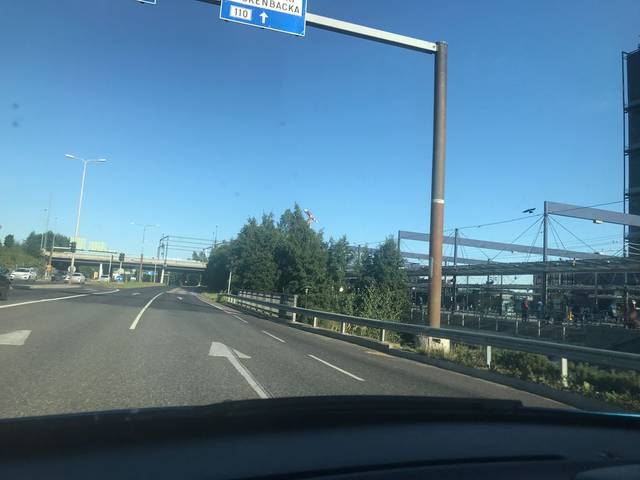
Region: Finland
Coordinates: 60.22, 24.813